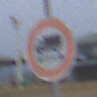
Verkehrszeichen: TatsaechlicheLaenge
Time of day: SunriseSunset
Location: Outdoor (Beach)
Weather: Overcast
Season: NotSpecified
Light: Natural